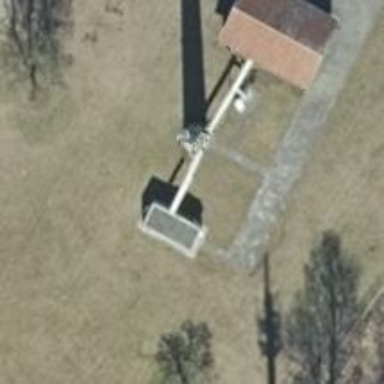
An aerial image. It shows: Communication tower.